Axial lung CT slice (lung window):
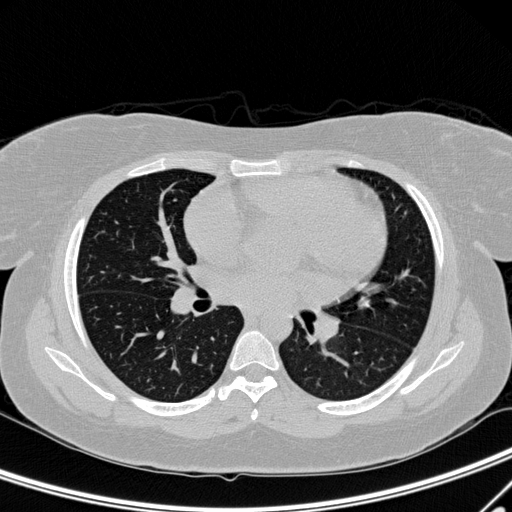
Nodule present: no